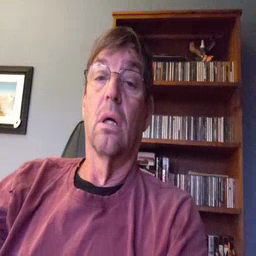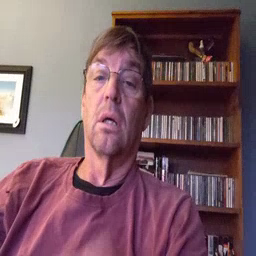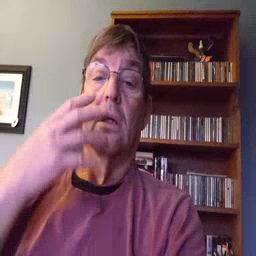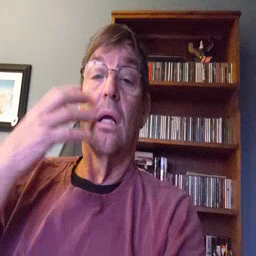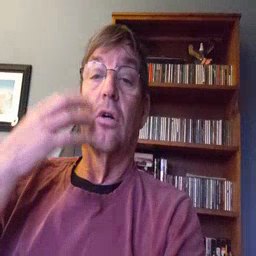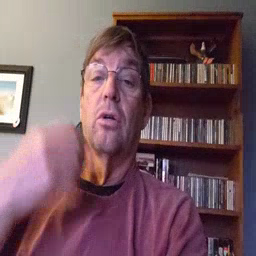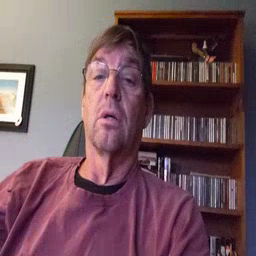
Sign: tiger